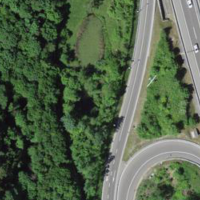
EUNIS habitat code: 57
Species observed at this site:
Orchis militaris
Geum rivale